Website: walmart
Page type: newsletter-management
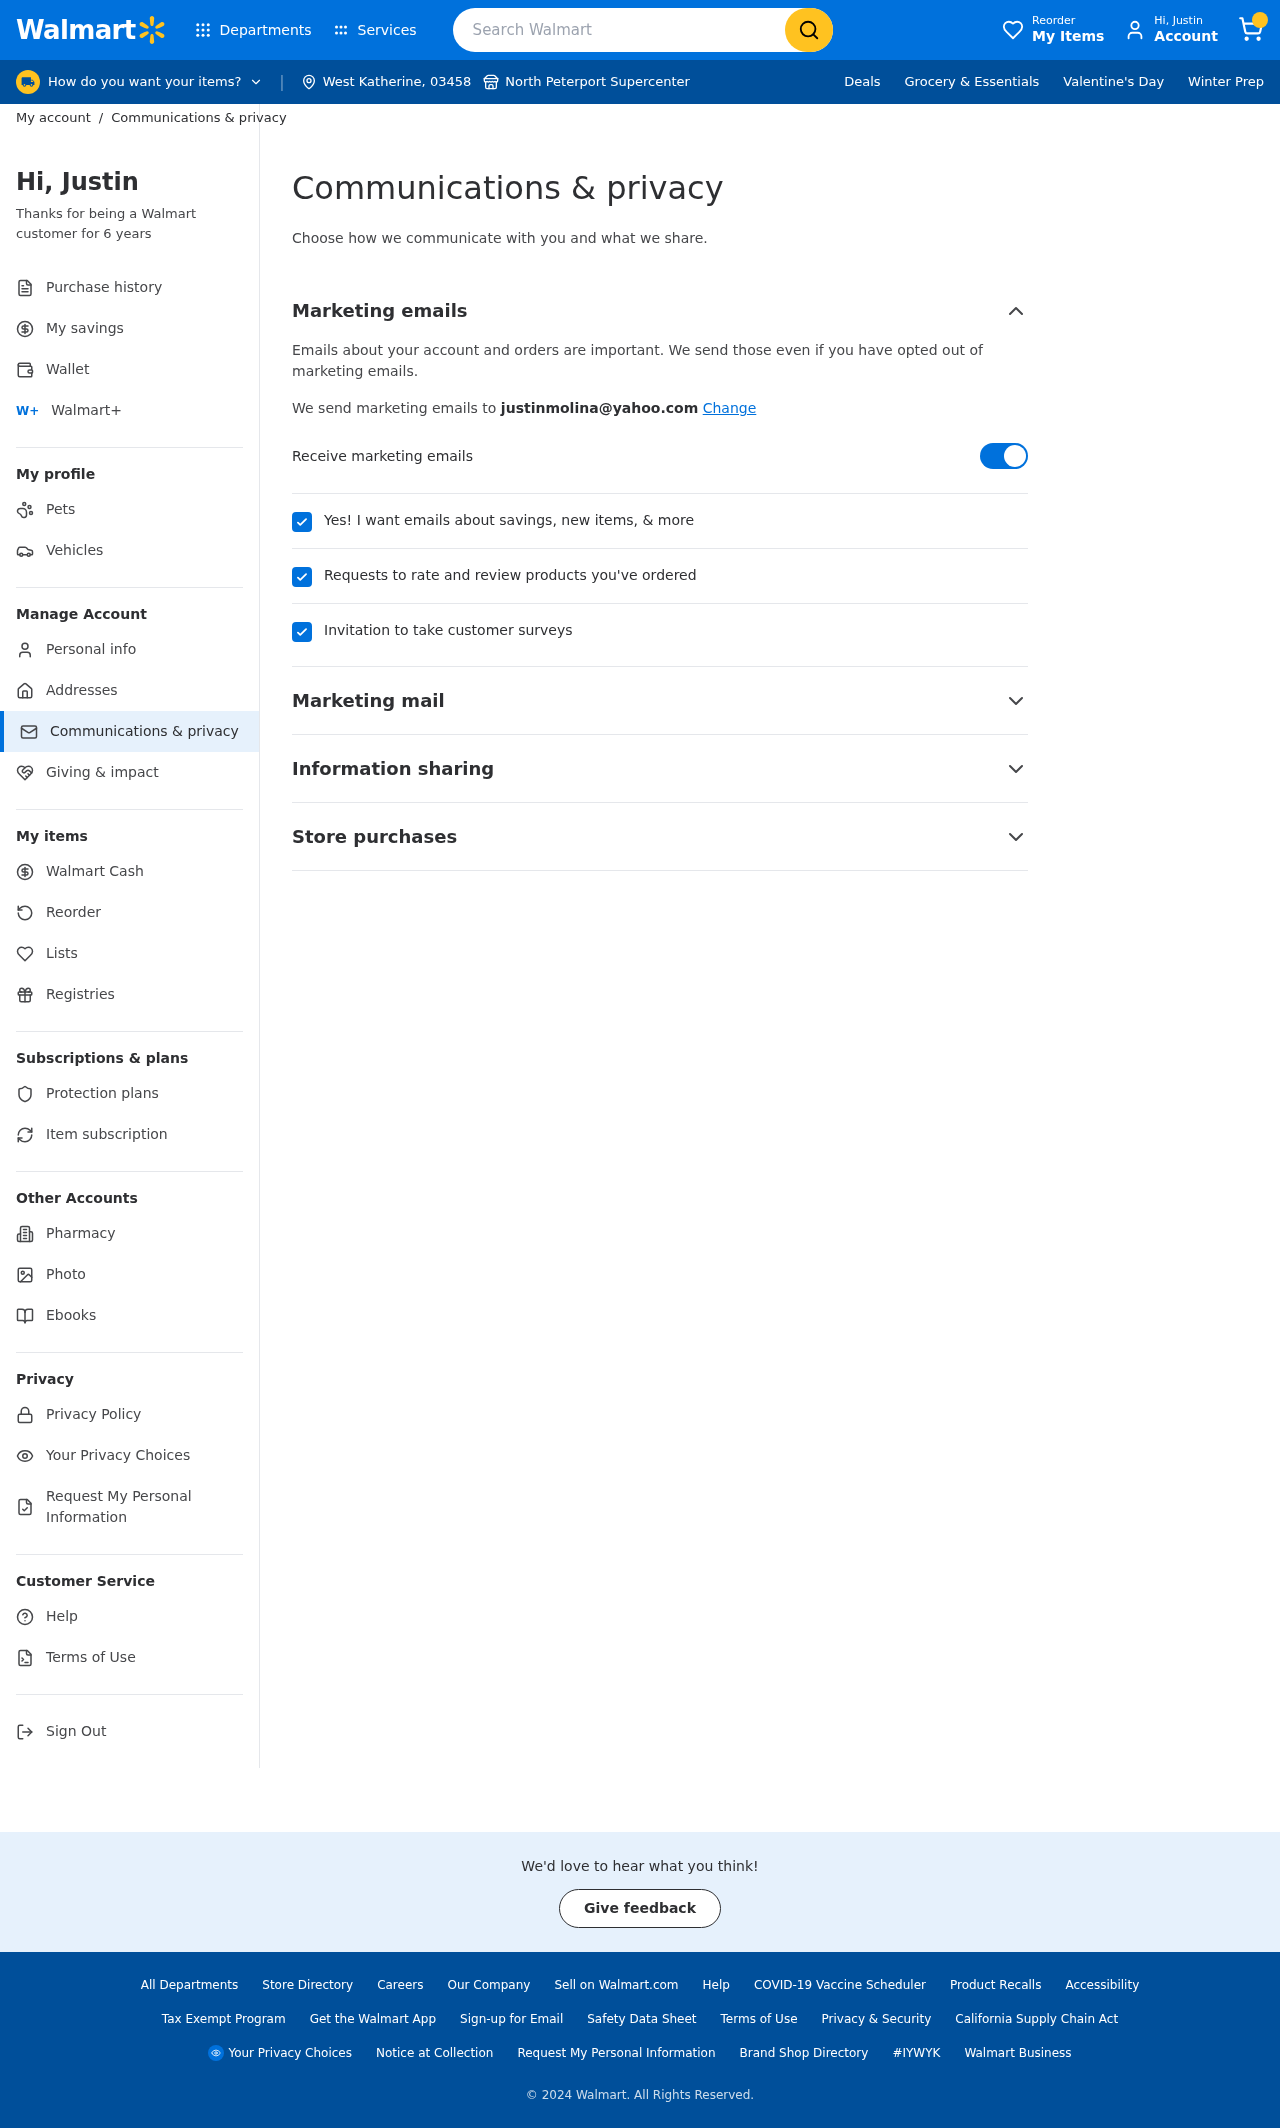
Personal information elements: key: PII_CITY
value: West Katherine
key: PII_CITY2
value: North Peterport
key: PII_EMAIL
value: justinmolina@yahoo.com
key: PII_FIRSTNAME
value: Justin
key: PII_POSTCODE
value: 03458
Search elements: key: HEADER_SEARCH
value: Search Walmart